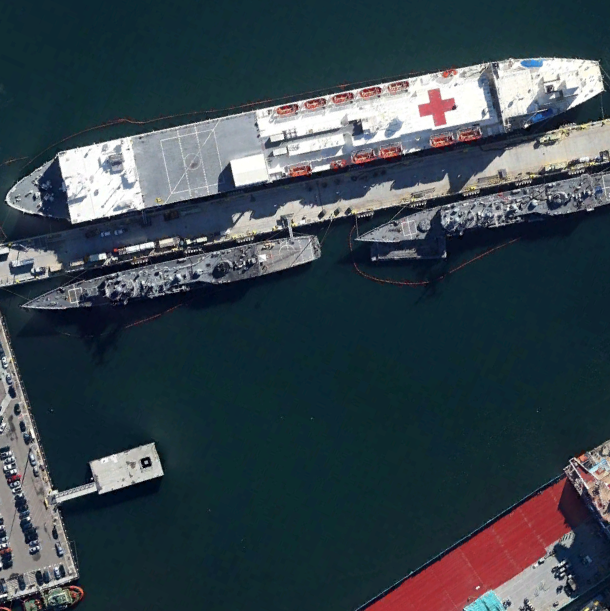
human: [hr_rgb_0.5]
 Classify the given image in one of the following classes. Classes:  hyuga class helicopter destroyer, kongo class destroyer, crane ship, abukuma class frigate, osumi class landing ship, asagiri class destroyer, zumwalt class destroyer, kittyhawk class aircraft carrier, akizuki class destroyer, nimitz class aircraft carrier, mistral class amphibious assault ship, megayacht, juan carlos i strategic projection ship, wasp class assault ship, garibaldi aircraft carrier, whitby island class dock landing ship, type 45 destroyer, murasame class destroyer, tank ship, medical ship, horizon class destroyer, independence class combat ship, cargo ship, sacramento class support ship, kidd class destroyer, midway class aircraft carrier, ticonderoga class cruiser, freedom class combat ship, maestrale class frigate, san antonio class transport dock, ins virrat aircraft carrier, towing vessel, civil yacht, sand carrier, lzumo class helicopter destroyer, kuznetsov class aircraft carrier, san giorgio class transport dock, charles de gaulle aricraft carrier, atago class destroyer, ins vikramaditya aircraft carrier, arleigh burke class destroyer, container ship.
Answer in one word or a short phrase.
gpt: Medical ship